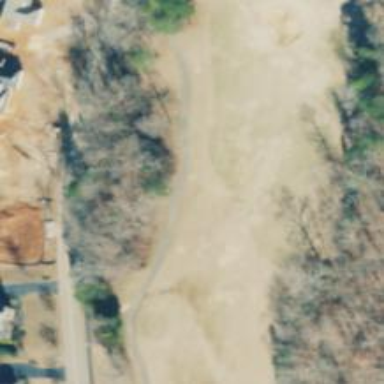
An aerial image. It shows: Pathway for golfing.